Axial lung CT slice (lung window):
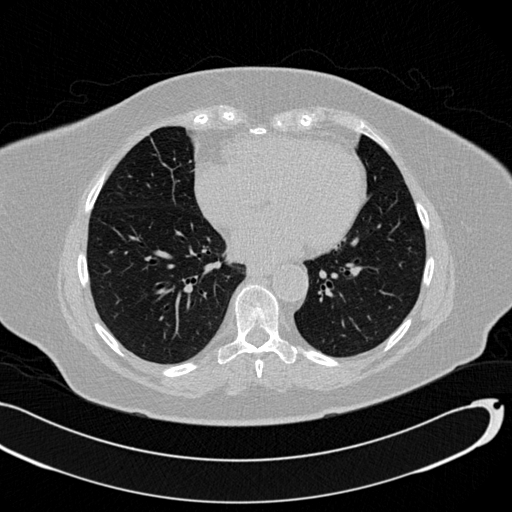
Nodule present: no